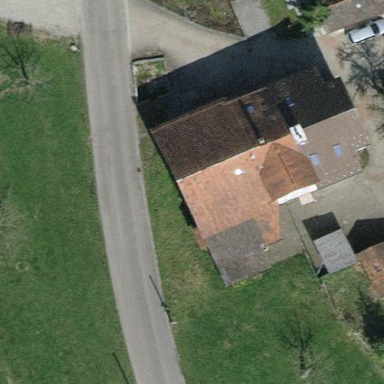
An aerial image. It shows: Terrace building.